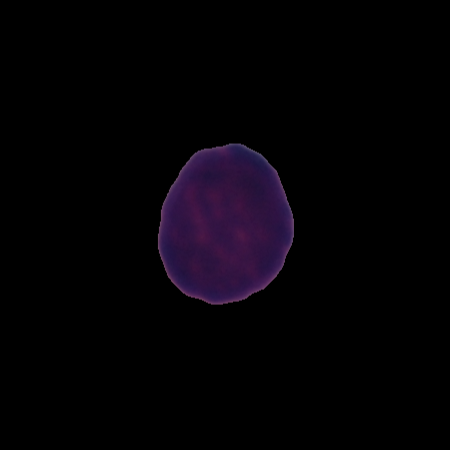
Label: healthy